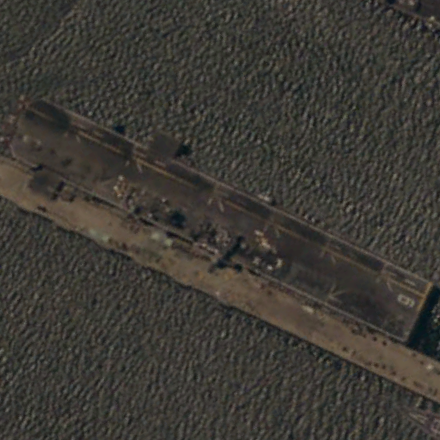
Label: assault